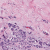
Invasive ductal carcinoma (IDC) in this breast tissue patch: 0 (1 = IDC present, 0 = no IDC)